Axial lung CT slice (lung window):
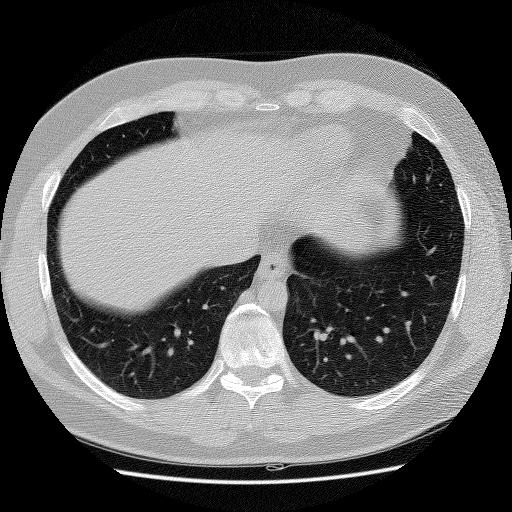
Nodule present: no